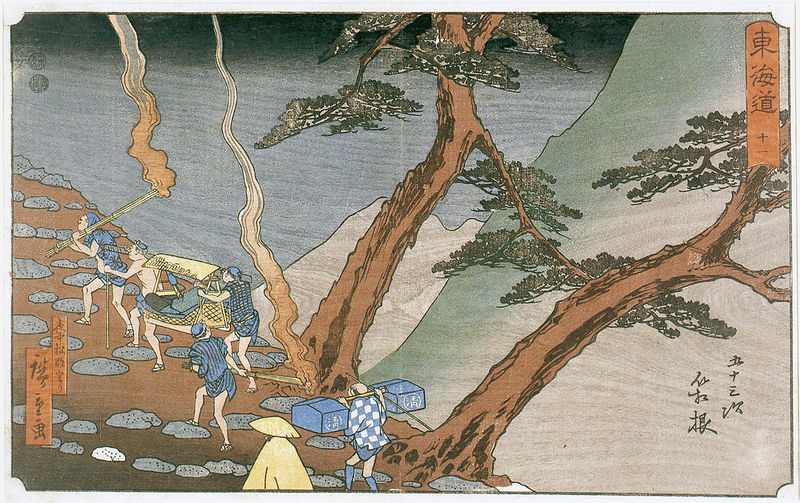
Titel: Nächtliche Reise mit Fackeln durch Hakone, 11. Jh.; aus der Serie: 53 Stationen der Tokaido Straße
Künstler: Utagawa Hiroshige
Institution: Wisconsin, Chazen Museum of Art, E. B. Van Vleck Collection
Schlagwörter: baum, berg, blau, feuer, himmel, mann, meer, wasser, weiß, bäume, gelb, grün, landschaft, ufer, grau, hut, männer, straße, rot, weg, stein, steine, tragen, signatur, ast, stamm, gewässer, qualm, rauch, holzschnitt, japan, schrift, last, berge, gebirge, graphik, signiert, streifen, japanisch, schriftzeichen, karos, druck, nadelbaum, china, nadeln, pinien, pinie, träger, fackel, fackeln, sänfte, 1800, hiroshige, schriftkassette